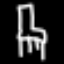
Label: chair